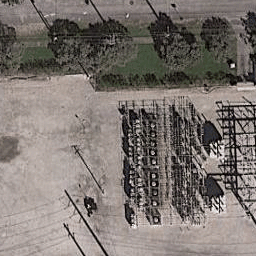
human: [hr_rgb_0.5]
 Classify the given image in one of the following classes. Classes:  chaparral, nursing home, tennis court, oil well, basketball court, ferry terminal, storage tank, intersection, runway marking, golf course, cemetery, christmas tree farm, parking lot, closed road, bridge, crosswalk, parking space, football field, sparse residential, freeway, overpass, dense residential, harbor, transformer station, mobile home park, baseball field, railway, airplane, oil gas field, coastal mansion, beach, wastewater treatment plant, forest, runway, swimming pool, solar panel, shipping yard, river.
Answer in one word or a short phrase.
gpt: transformer station